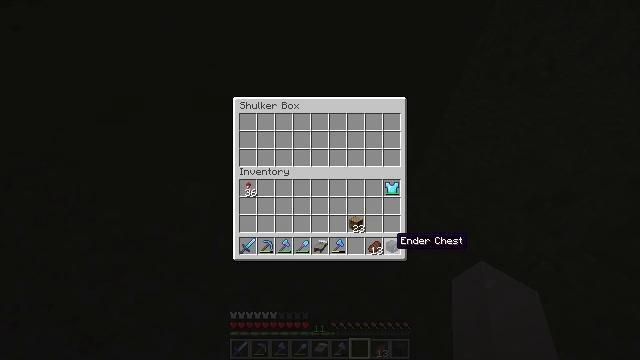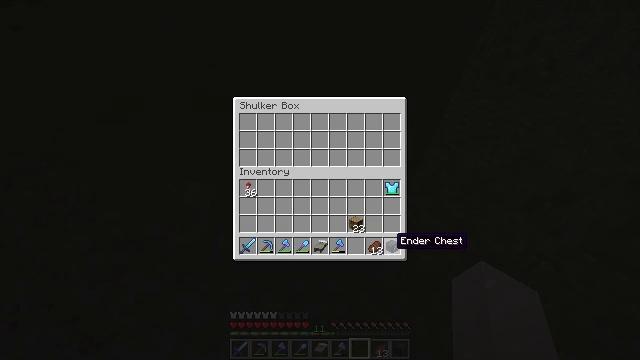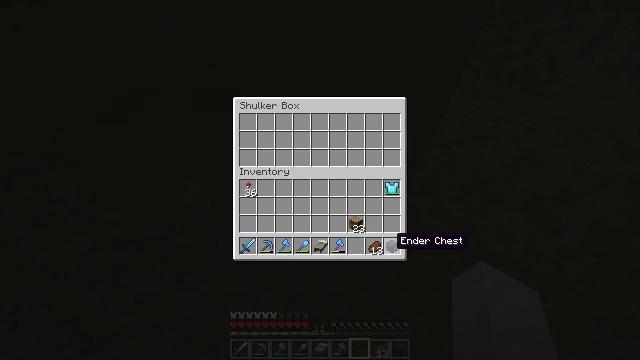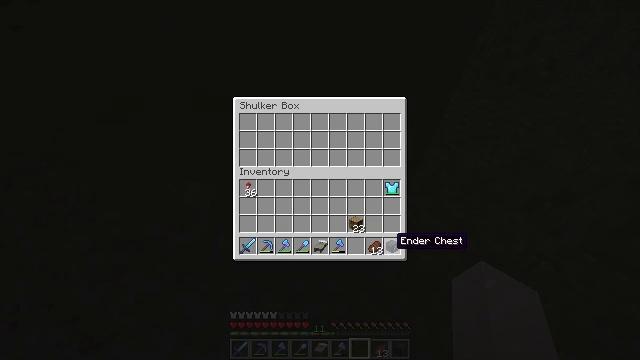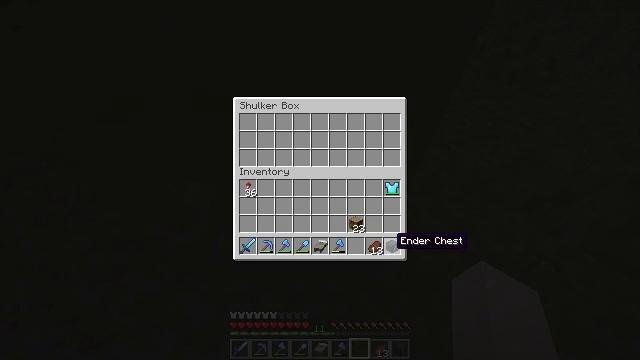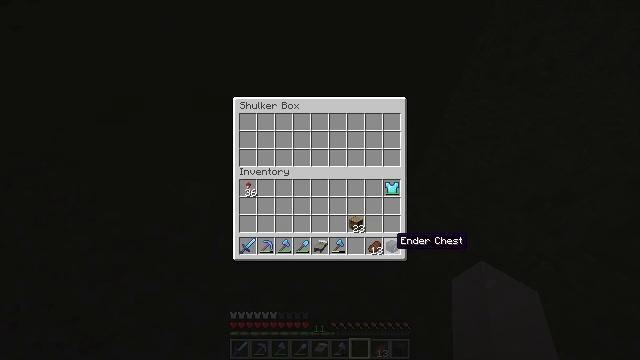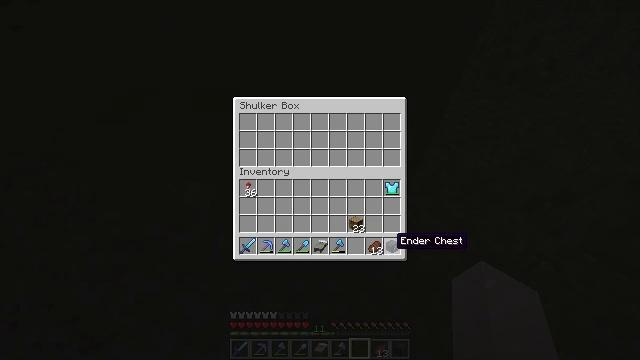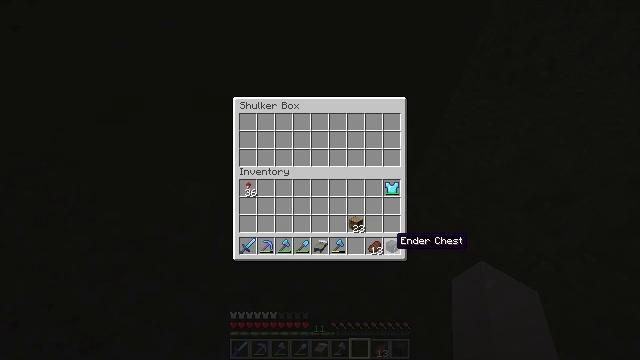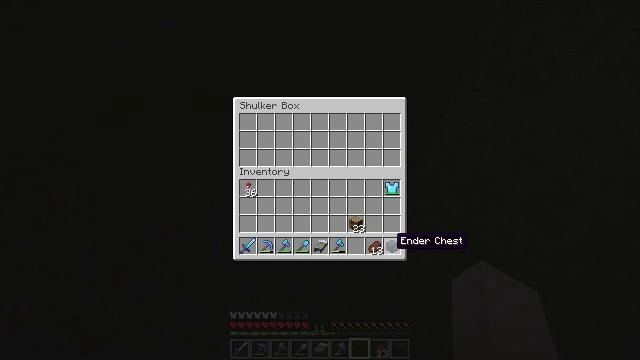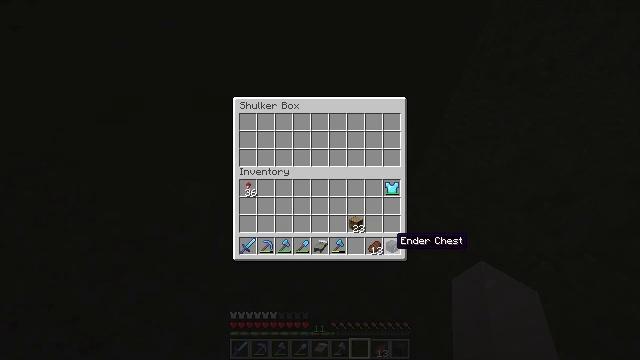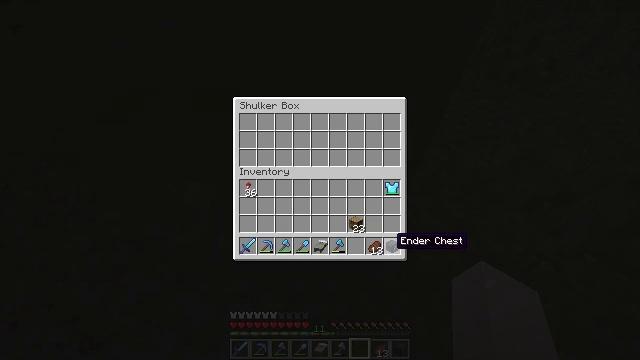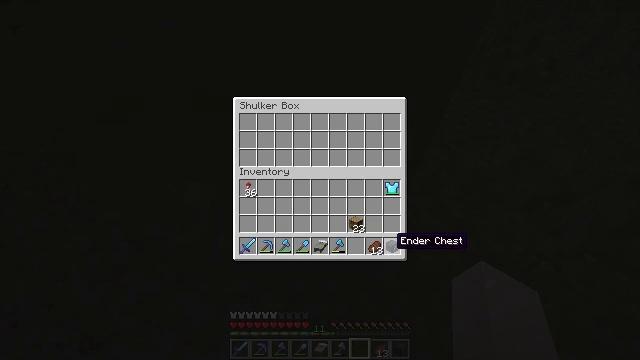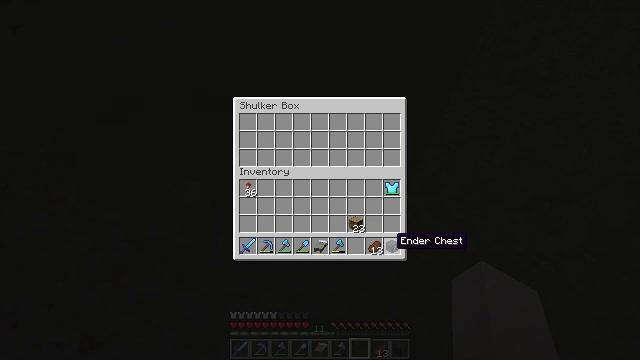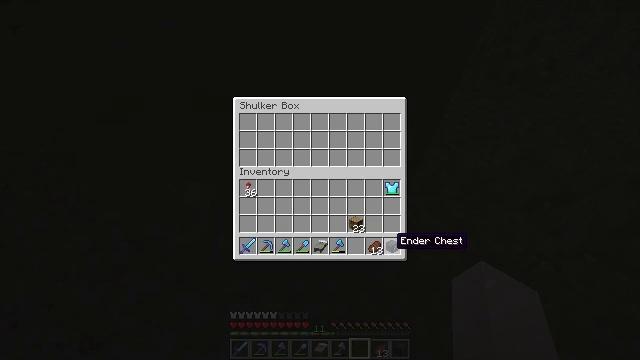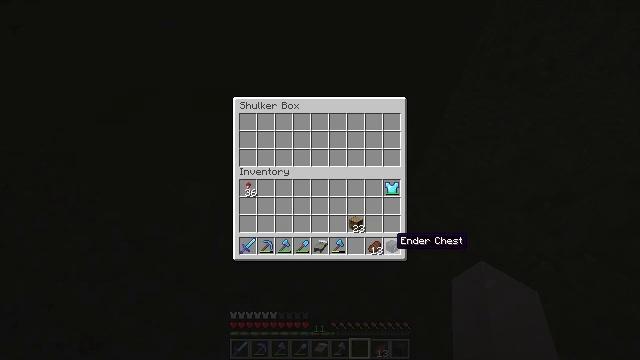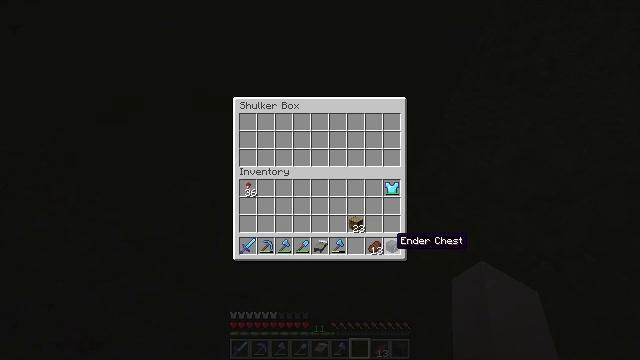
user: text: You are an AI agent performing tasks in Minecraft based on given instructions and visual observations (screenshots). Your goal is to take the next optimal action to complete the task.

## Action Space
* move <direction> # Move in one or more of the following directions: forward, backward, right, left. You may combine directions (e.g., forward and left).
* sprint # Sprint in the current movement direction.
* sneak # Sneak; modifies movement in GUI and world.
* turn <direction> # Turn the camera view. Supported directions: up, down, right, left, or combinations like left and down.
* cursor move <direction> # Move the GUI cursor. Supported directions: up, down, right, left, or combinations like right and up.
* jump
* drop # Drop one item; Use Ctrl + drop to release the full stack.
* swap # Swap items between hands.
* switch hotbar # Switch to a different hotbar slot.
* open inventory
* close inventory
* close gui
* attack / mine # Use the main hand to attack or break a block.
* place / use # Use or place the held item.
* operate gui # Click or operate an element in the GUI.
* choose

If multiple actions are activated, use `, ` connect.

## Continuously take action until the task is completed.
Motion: motion action
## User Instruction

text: Left click on the ender chest to mine.
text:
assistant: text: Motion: sneak
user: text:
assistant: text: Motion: sneak
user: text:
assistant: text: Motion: sneak
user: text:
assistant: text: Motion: sneak
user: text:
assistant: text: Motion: sneak
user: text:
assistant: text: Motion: sneak
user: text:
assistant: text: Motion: sneak
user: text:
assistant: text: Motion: sneak
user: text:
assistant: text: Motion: sneak
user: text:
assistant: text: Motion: sneak
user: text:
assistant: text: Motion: sneak
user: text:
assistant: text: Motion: sneak
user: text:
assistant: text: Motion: sneak
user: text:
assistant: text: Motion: sneak
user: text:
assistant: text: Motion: sneak
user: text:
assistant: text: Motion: sneak
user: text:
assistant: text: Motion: sneak
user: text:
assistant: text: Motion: sneak
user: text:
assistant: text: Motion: sneak
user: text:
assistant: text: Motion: sneak
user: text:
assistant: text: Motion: sneak
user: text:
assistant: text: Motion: sneak
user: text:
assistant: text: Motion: sneak
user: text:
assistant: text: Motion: sneak
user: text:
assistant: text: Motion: sneak, operate gui
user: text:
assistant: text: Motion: sneak, operate gui
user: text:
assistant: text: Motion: sneak, operate gui
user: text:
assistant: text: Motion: sneak
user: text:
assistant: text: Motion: sneak
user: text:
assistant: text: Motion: sneak, cursor move left